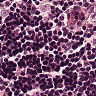
Metastatic tissue present: no